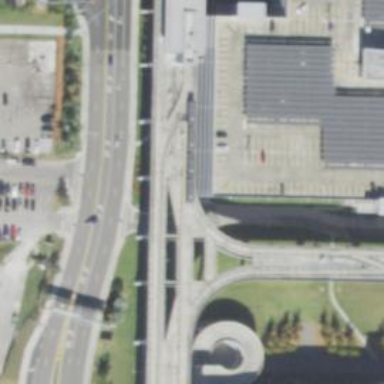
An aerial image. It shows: Yard service bridge for trams.